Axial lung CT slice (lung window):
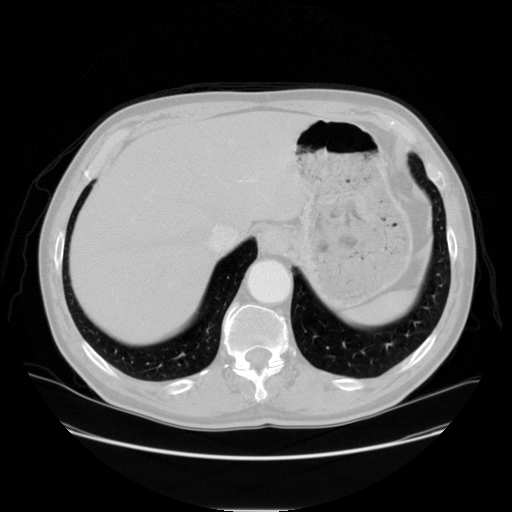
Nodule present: no